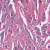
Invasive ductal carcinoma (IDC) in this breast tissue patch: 1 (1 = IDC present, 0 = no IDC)